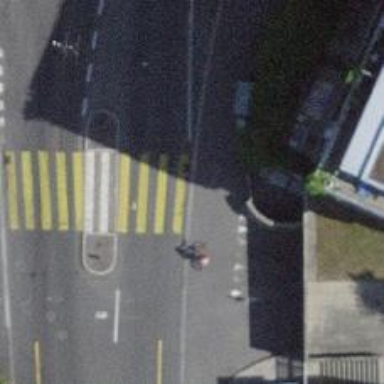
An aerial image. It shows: Kerb serving as barrier.